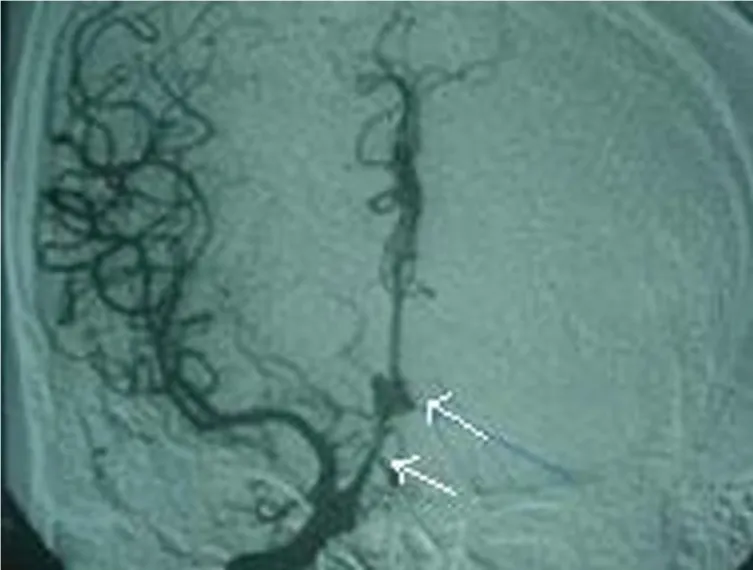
Anteroposterior view from right carotid artery angiography, showing an AcomA aneurysm. Arrowheads, anomalous A1 tract and AcomA aneurysm.
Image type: radiology (x_ray)